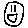
Label: smiley face